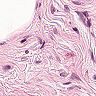
Metastatic tissue present: no